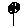
Label: flower